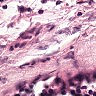
Metastatic tissue present: no